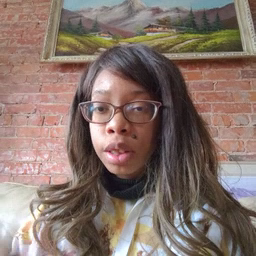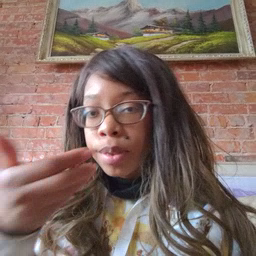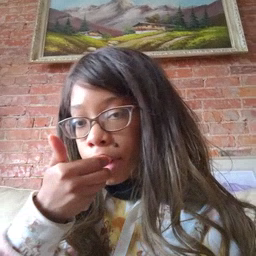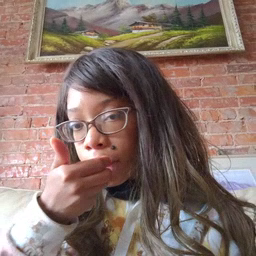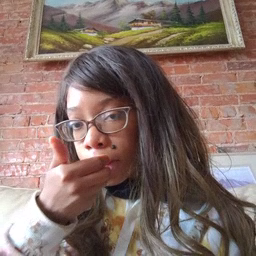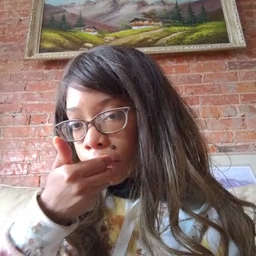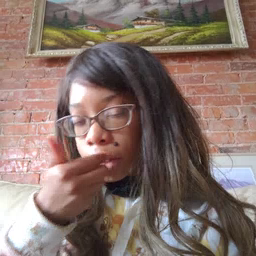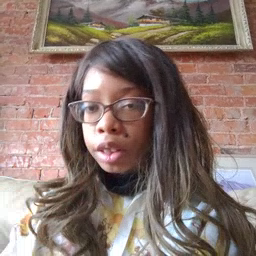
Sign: pizza